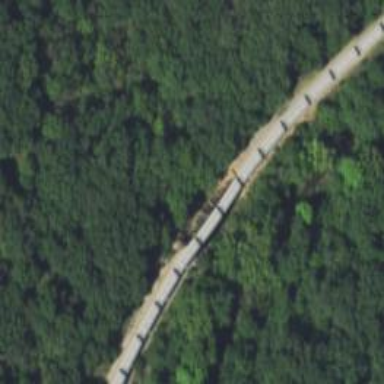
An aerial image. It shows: Railway bridge.